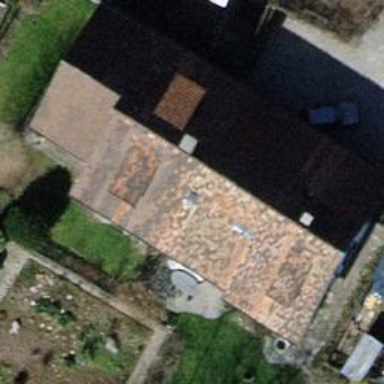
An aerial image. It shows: Semidetached house with gabled roof.